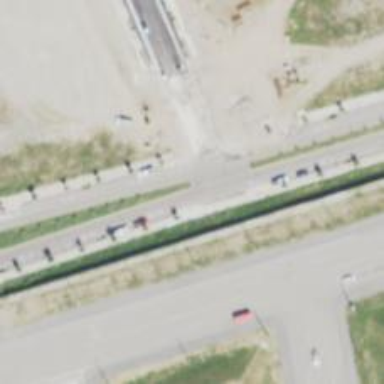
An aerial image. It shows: Crossing on cycleway.